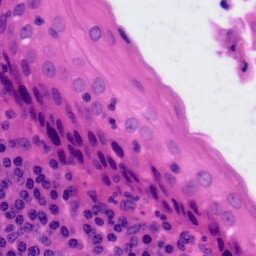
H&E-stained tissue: Tonsil